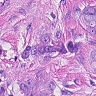
Metastatic tissue present: yes